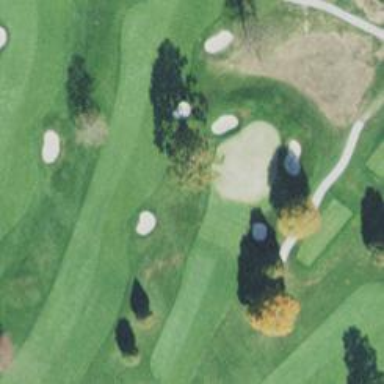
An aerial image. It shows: View of golf hole.